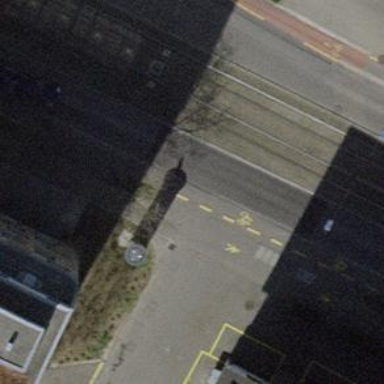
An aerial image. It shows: Unmarked crossing with traffic calming table.